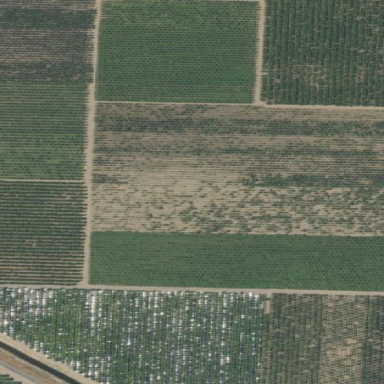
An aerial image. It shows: Orchard.